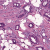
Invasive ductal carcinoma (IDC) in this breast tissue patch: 1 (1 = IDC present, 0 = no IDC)